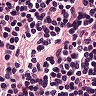
Metastatic tissue present: no